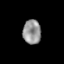
Tissue: lung
Cell type: Epithelial cells
Senescence score: 0.2198
Nuclear area (px): 429
Mean DAPI intensity: 149.336